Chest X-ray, PA view. Patient: 55 years old, sex F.
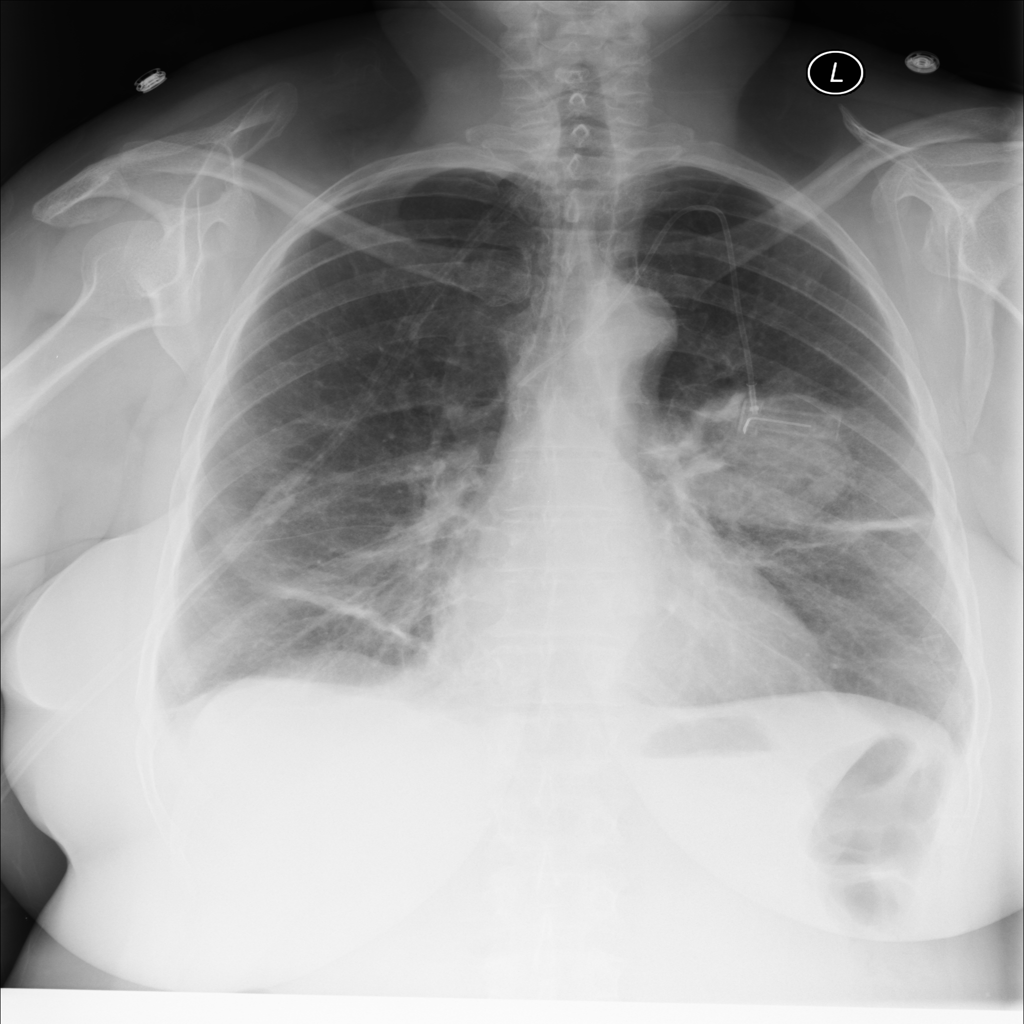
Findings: Atelectasis, Mass